Milling tool wear sample.
Tool blade image: 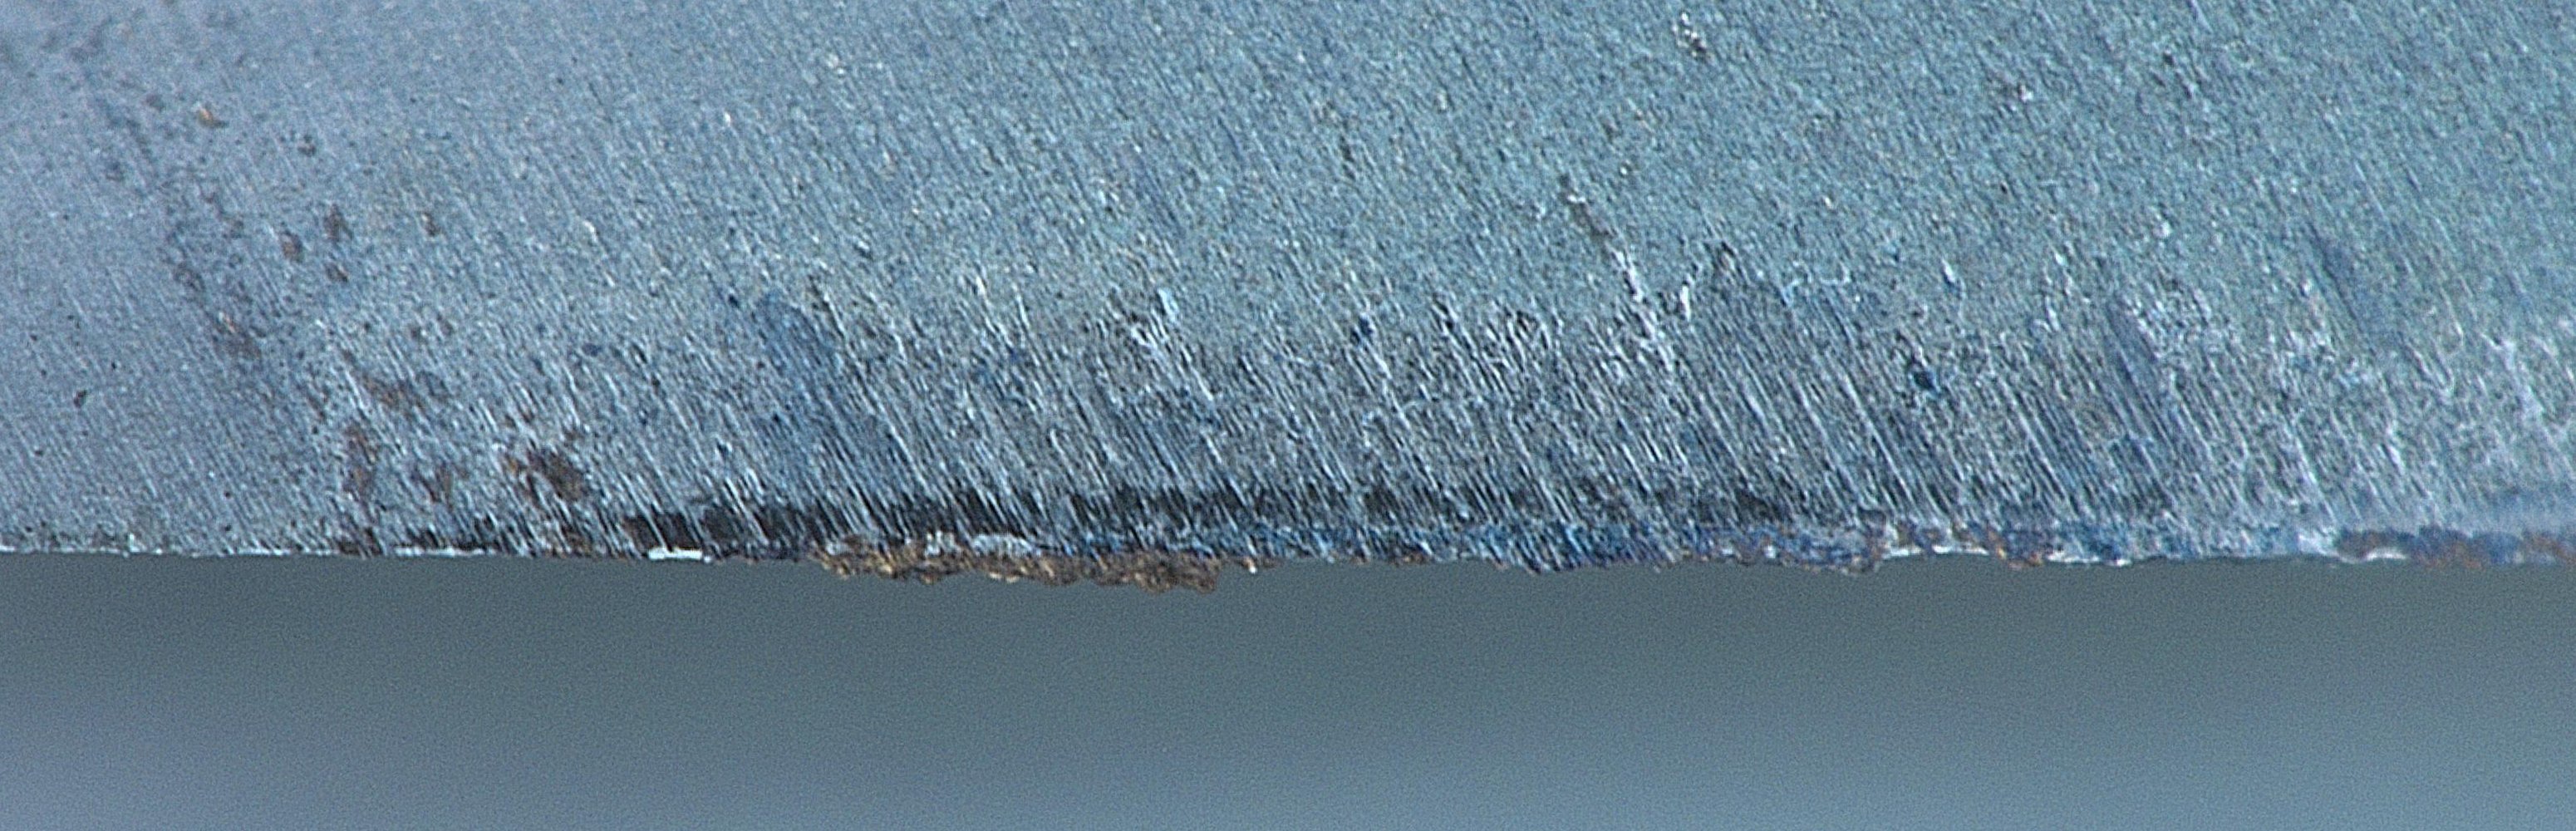
Chip image: 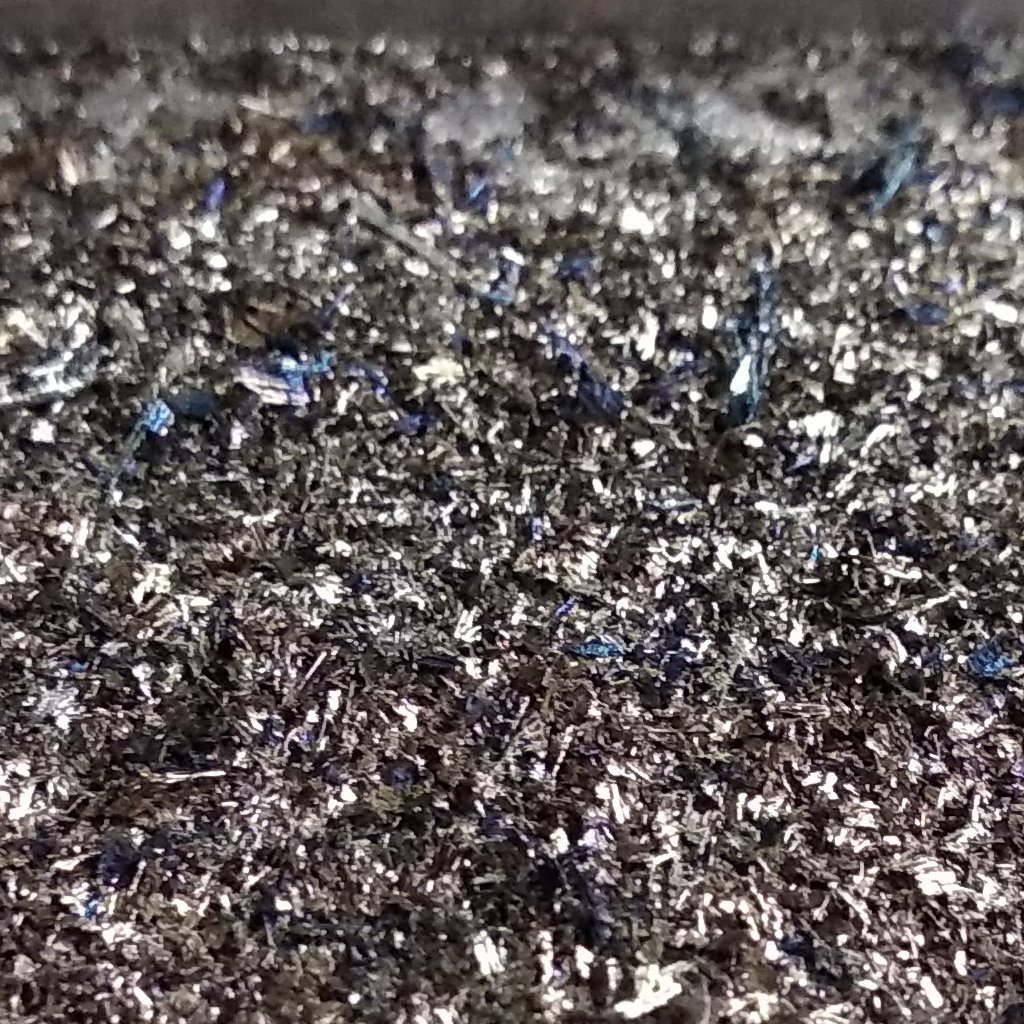
Workpiece image: 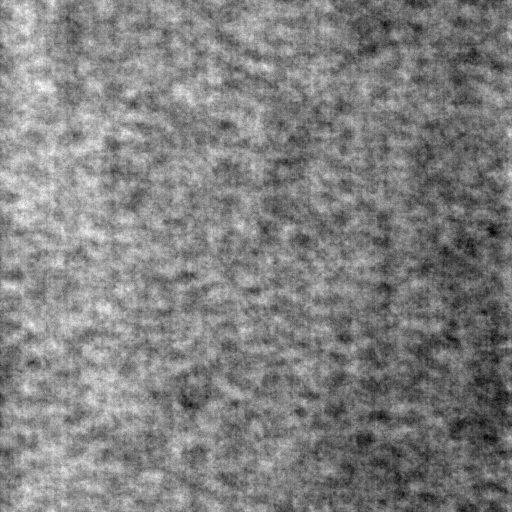
Tool wear state: used
Gaps: 14.32
Flank wear: 74.94
Overhang: 29.33
Force-signal Mel-spectrograms (X, Y, Z axes): 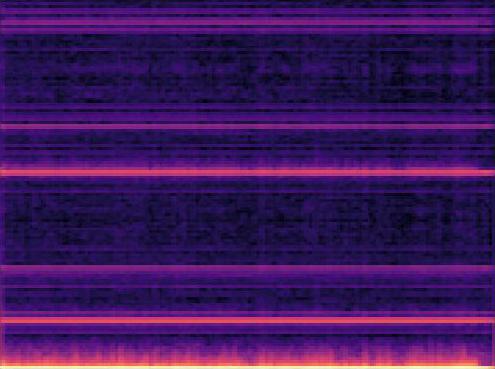 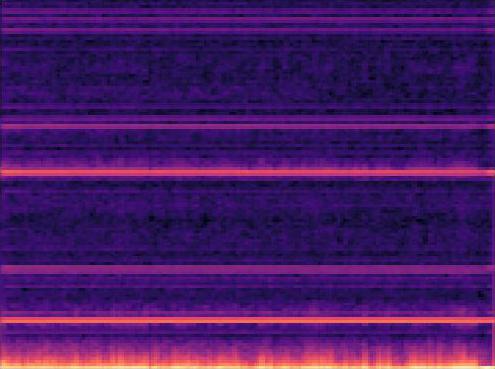 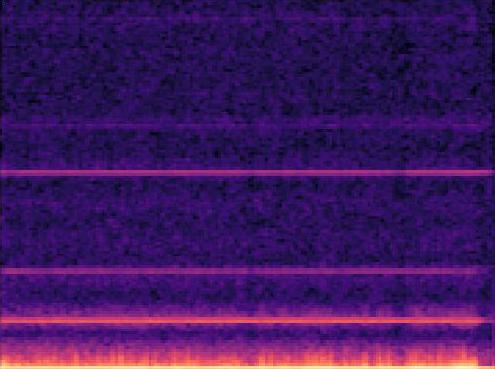
Force-signal scalograms (X, Y, Z axes): 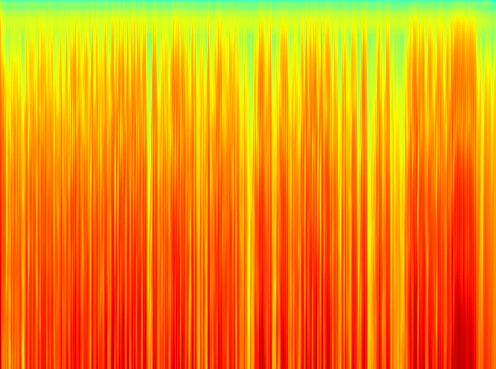 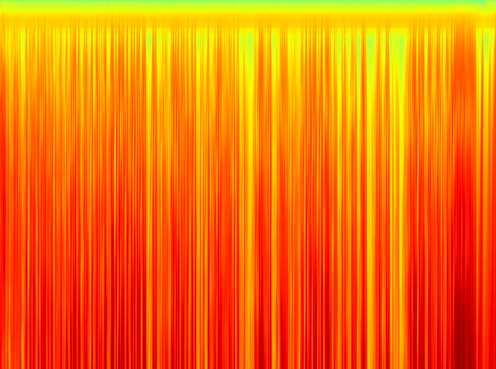 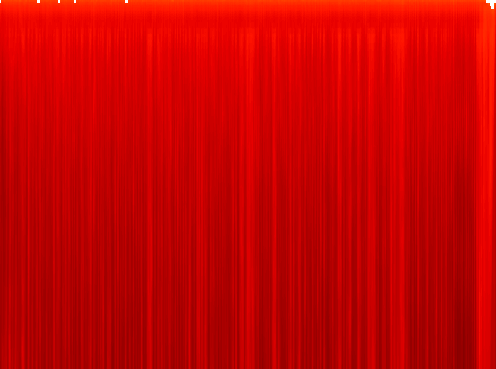
Force phase: steady_state_stabilization_wear